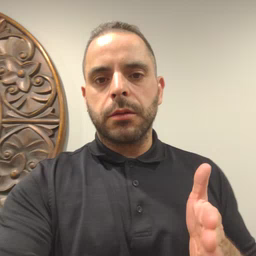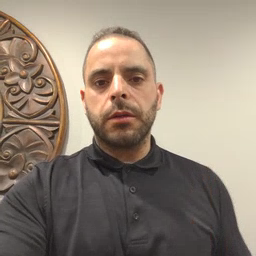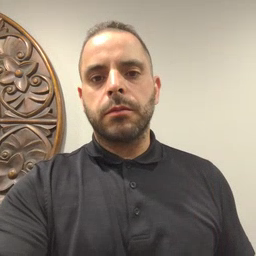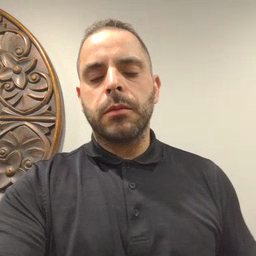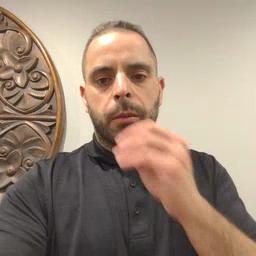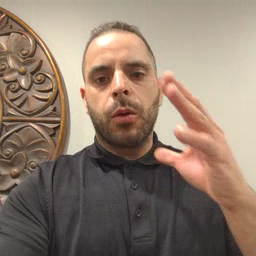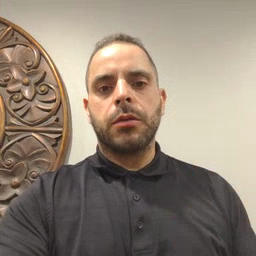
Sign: balloon